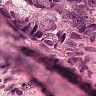
Metastatic tissue present: yes